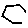
Label: hexagon